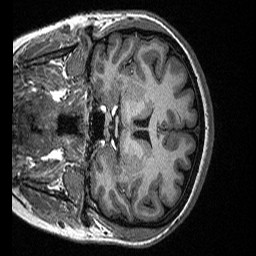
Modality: T1w
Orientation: coronal
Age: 38
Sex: female
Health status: healthy
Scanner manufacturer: siemens
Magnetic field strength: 3 T
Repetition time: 2.3 s
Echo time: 0.00298 s